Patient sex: M
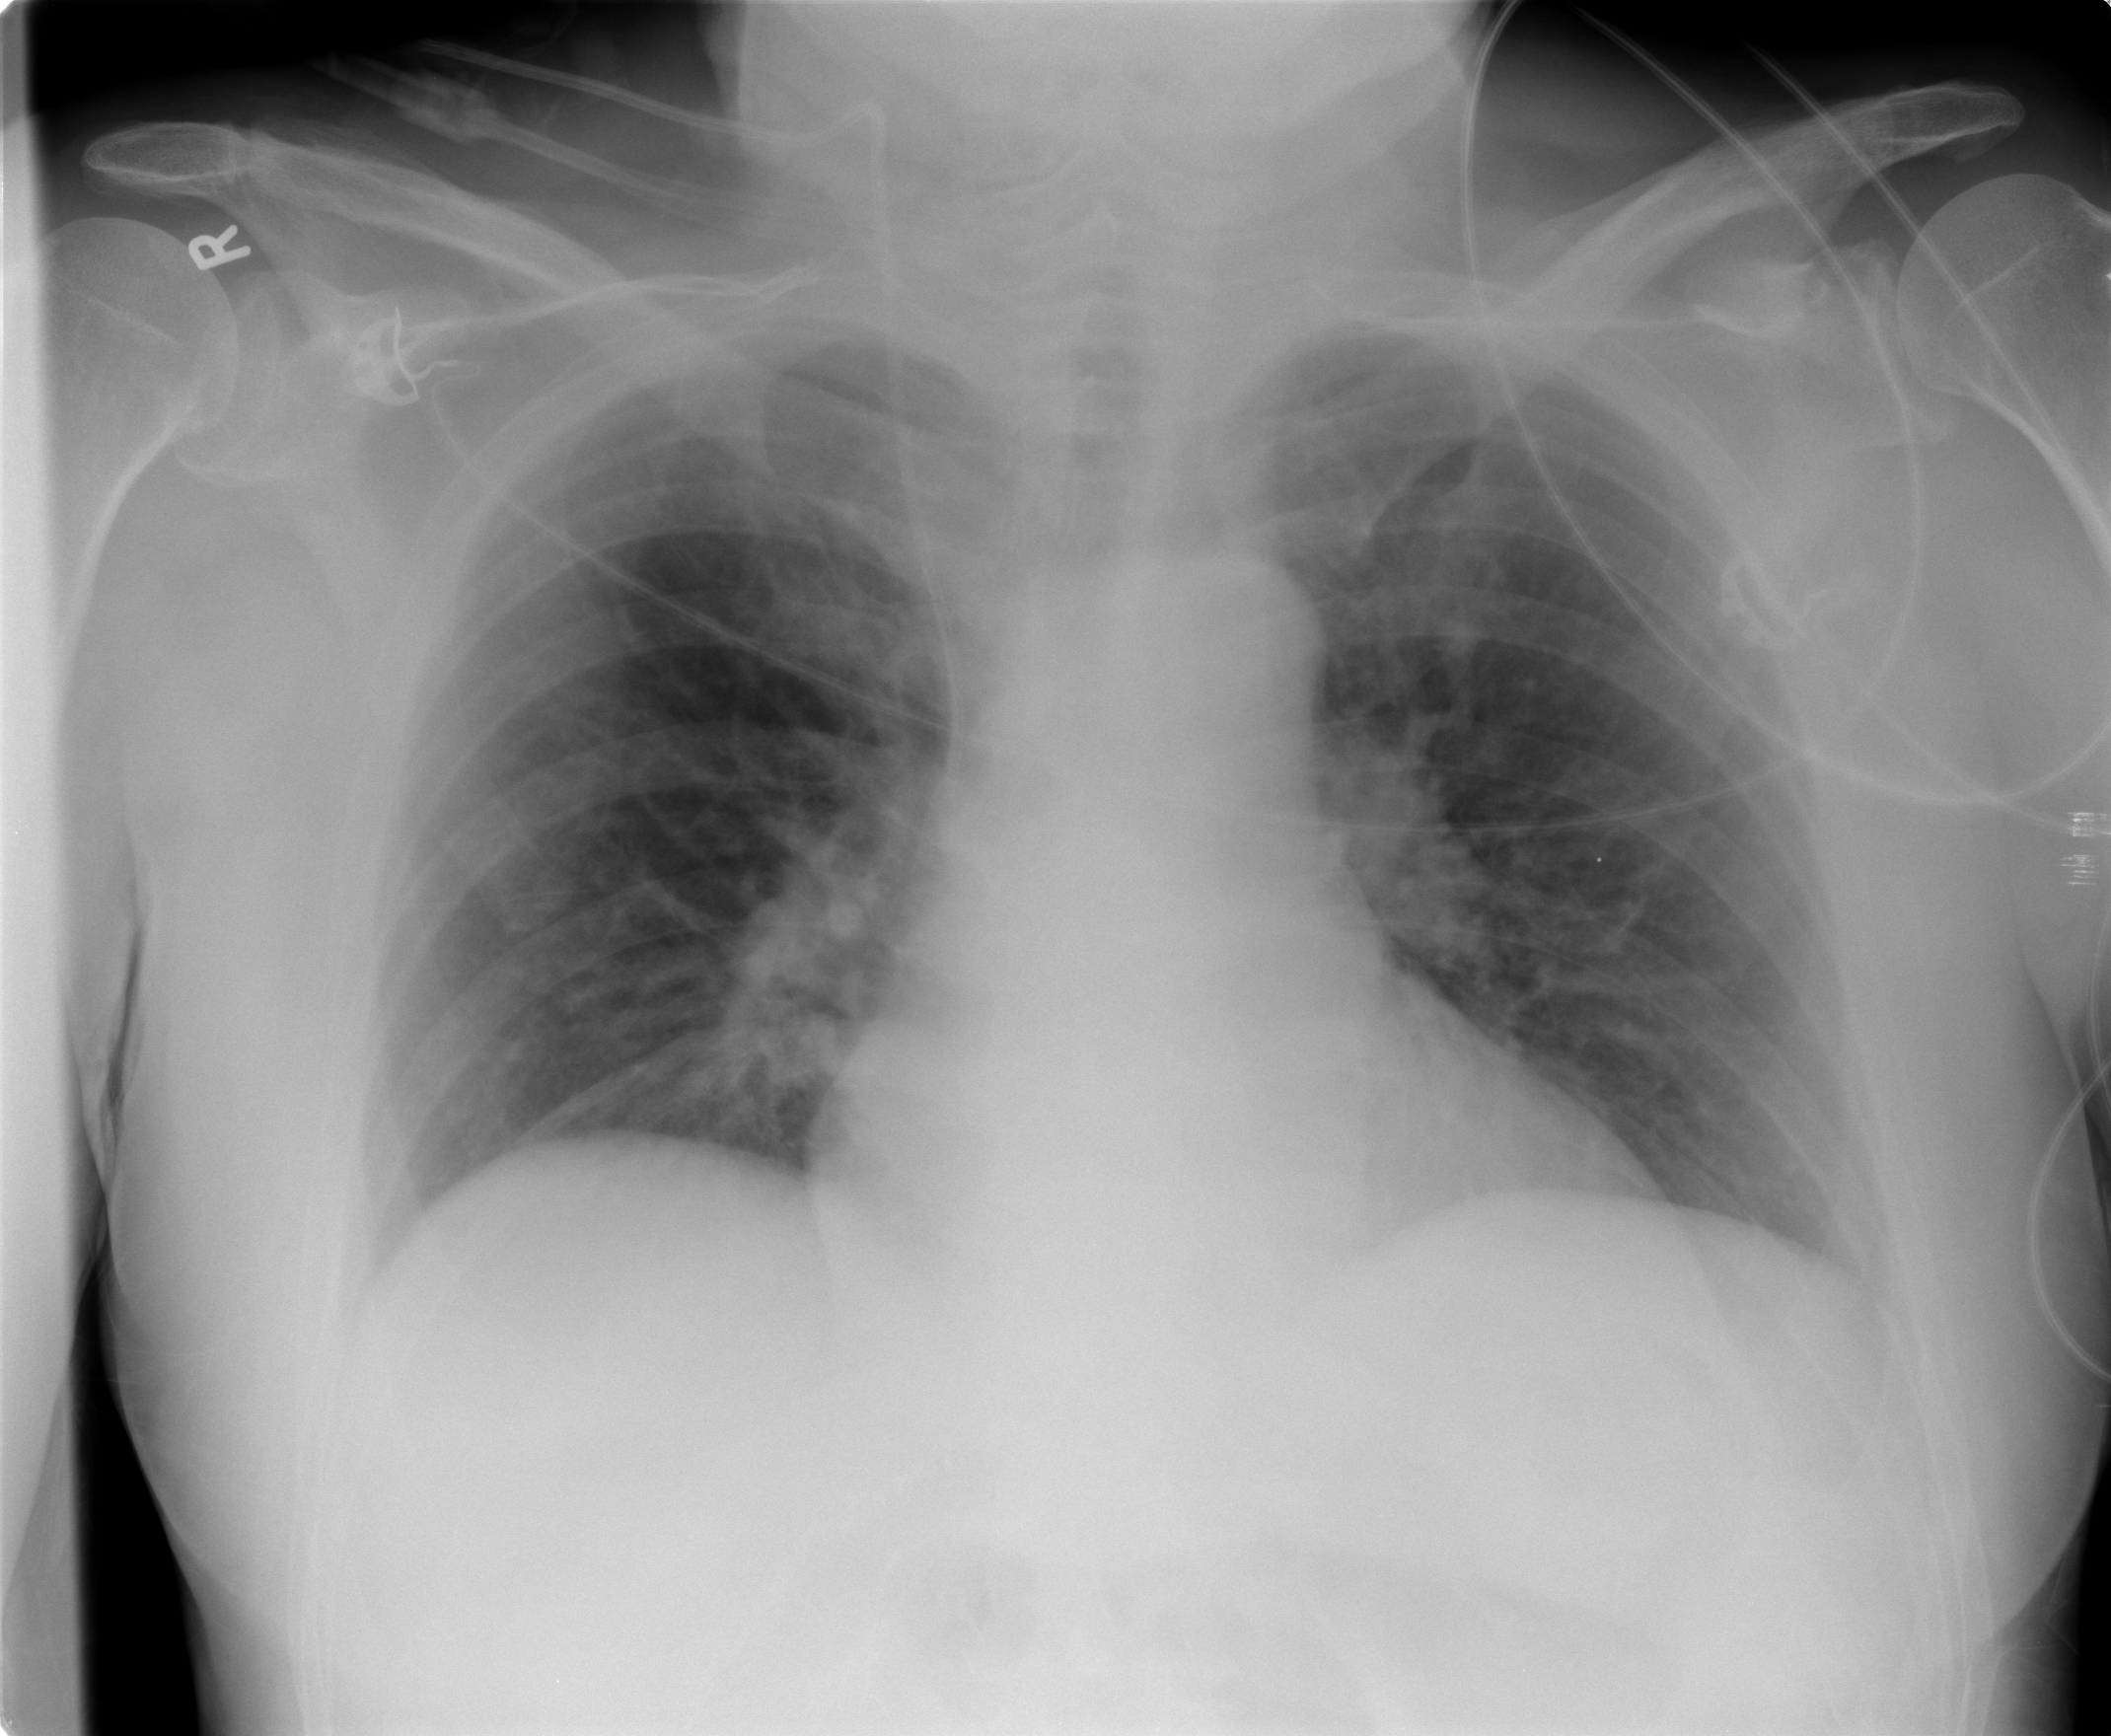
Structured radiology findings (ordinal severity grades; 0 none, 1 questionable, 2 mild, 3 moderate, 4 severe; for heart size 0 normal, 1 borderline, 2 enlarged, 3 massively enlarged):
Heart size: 0
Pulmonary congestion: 1
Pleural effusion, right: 0
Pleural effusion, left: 0
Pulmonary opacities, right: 0
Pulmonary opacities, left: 0
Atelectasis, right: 0
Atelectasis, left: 0